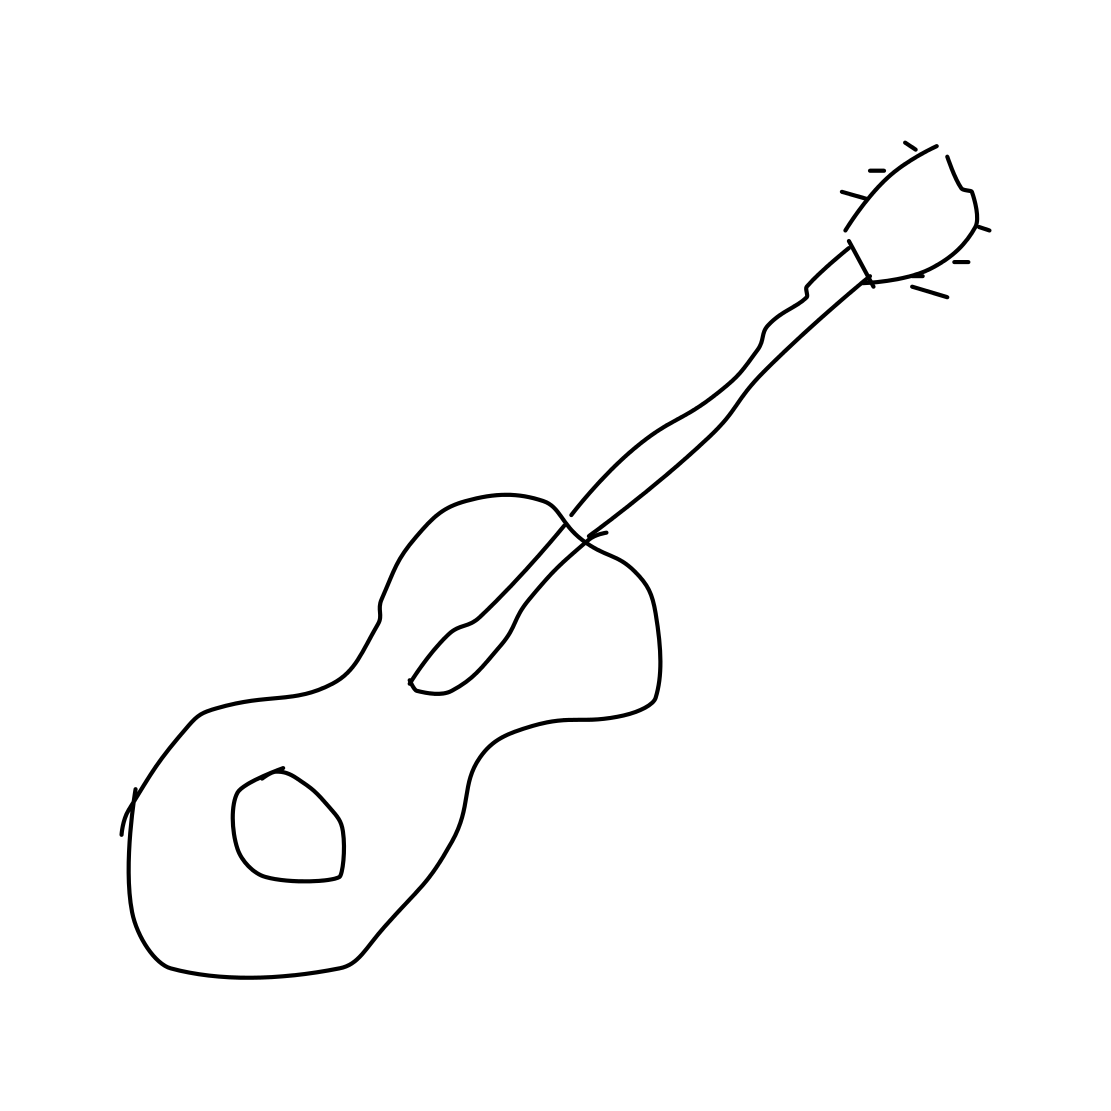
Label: guitar